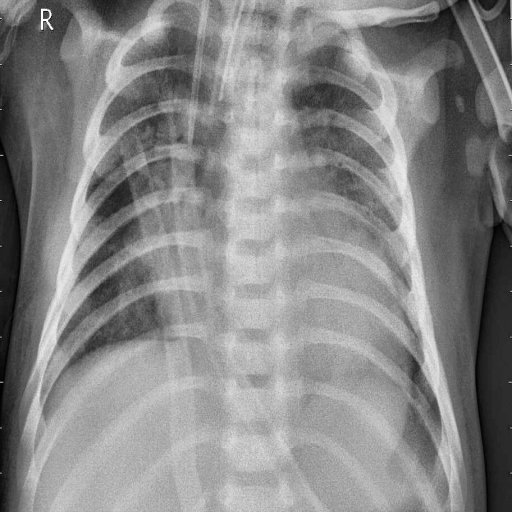
Finding: PNEUMONIA